Question: Hi is there any way to detect iPad keyboard hiding button ? i mean when user press this button :

something going to happen !
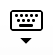
Answer: I'm not sure what you want to accomplish, but maybe this can help you: Register with 'NSNotificationCenter' to receive the UIKeyboardWillHideNotification and/or UIKeyboardDidHideNotification.
'''
[[NSNotificationCenter defaultCenter] addObserver:self
selector:@selector(myKeyboardWillHideHandler:)
name:UIKeyboardWillHideNotification
object:nil];
...
- (void) myKeyboardWillHideHandler:(NSNotification *)notification {
NSLog(@"Keyboard wants to hide. What a coward.");
}
'''